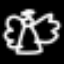
Label: angel